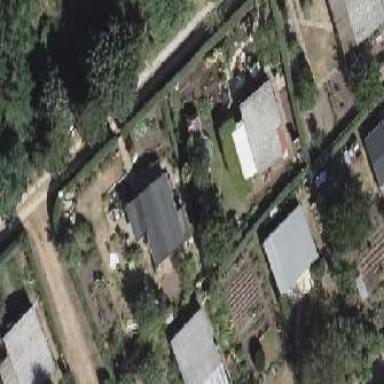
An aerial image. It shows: Plot in the allotments.